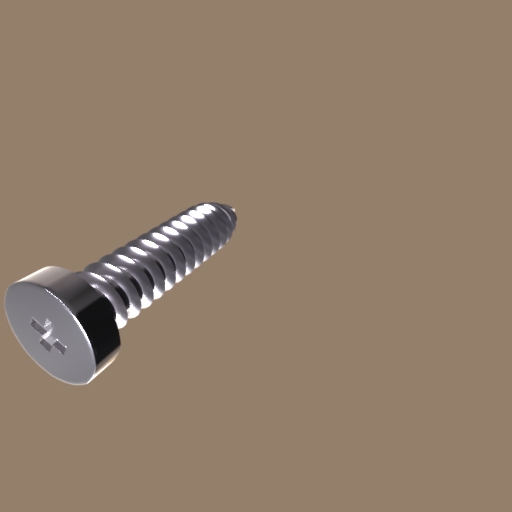
Label: screw